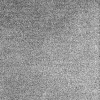
Atmospheric dust classification: dusty